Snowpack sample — Loveland Pass, Silver Plume, Colorado, USA (2/11/26, 12:00 PM MST)
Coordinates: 39.663, -105.886
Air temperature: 35 °F
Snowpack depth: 82 cm
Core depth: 10 cm
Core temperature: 15.8 °F
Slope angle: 13°, slope face: 12°
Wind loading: high
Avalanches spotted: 1
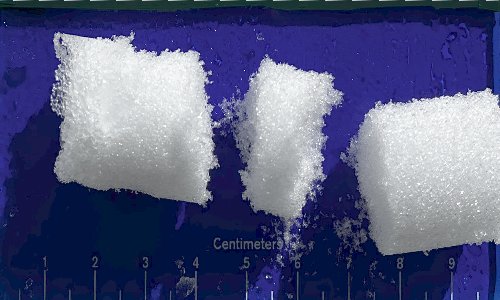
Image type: core
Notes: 1 small avalanche spotted on the north side of the bowl, lots of wind loading